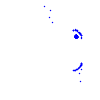
Particle: proton